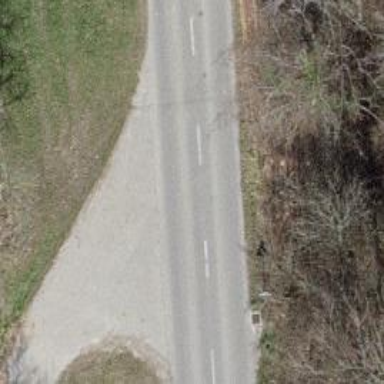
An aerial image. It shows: Asphalt road classified as tertiary.